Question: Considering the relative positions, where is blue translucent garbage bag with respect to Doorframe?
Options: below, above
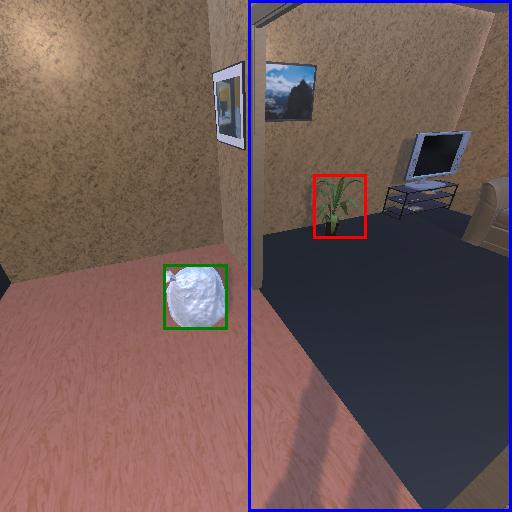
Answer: below